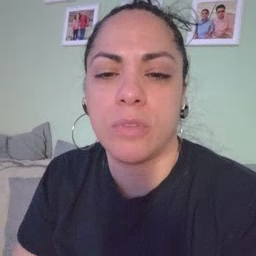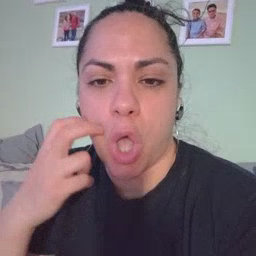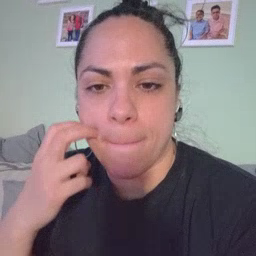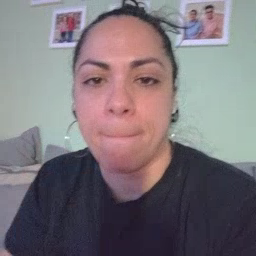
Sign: gum